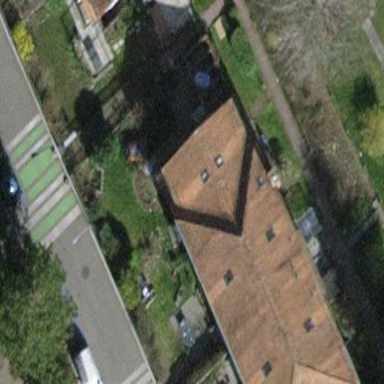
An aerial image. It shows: Gabled roof house.